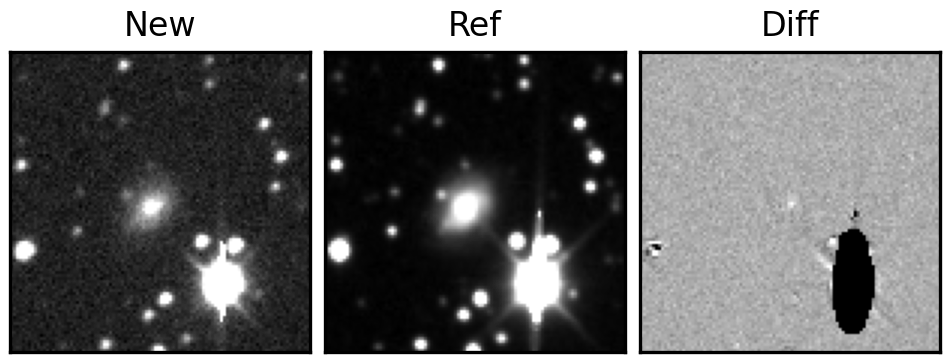
Label: real